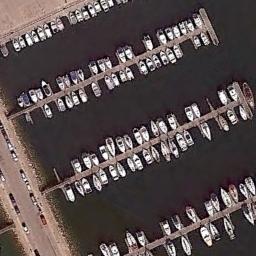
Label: harbor